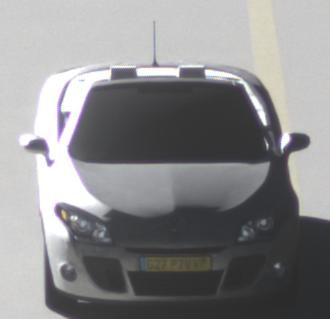
Make: Renault
Model: Mégane Coupé-Cabriolet 1.6 16V 110
Detailed model: Mégane (III) Coupé-Cabriolet
Model produced from: 2010/06
Model produced until: 2013/03
Doors: 2
Color: white
Road condition: dry road
Daytime: morning or afternoon
Contrast: high contrast